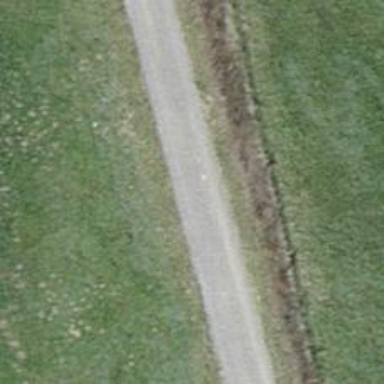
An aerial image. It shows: Gravel track with grade 2 quality.